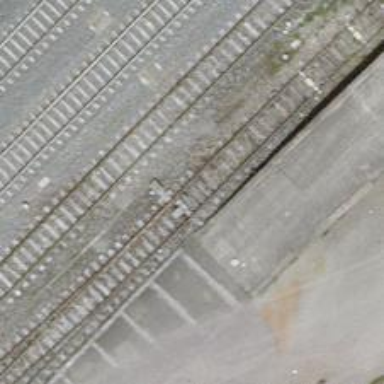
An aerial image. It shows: Railway switch.